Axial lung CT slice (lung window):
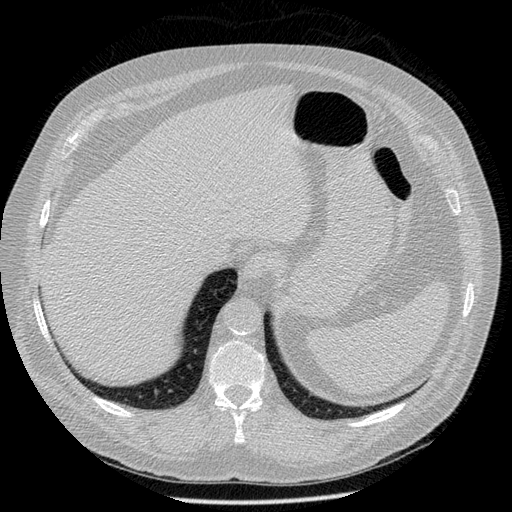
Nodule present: no